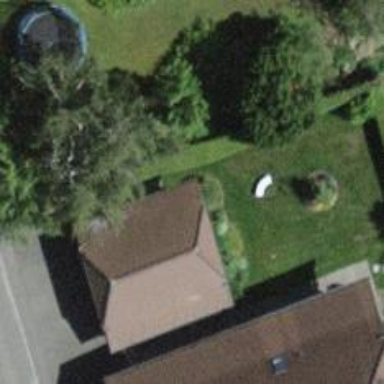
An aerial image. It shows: Garage.